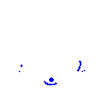
Particle: kaon